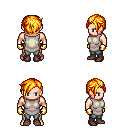
a pixel art fantasy rpg character, male body template, human, light skin, white tunic, teal pants, light blonde pixie cut hairstyle, gold gloves, maroon shoes, four views (front, back, left, right), 2x2 character sprite sheet, small pixel art, hard edges, no anti-aliasing